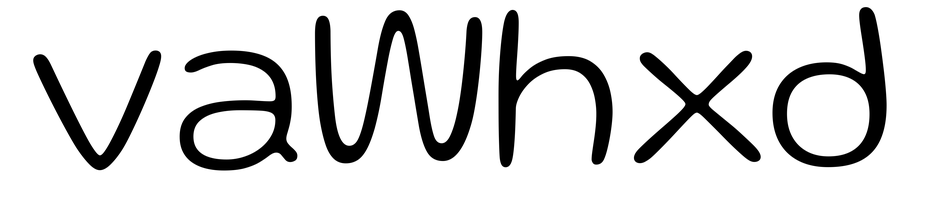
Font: Gluten_ExtraLight